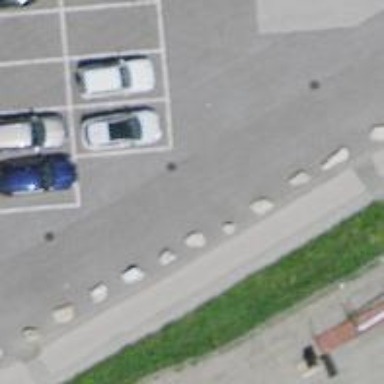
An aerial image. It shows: Block barrier.